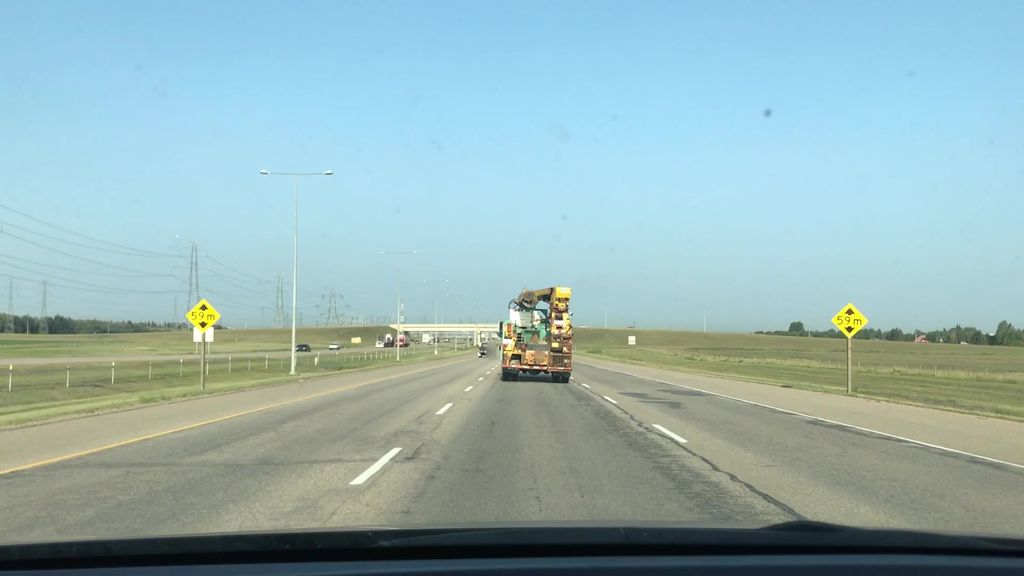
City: edmonton